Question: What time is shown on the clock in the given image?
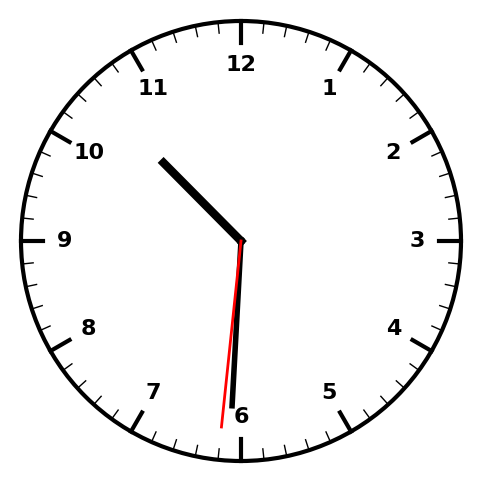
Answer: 10:30:31